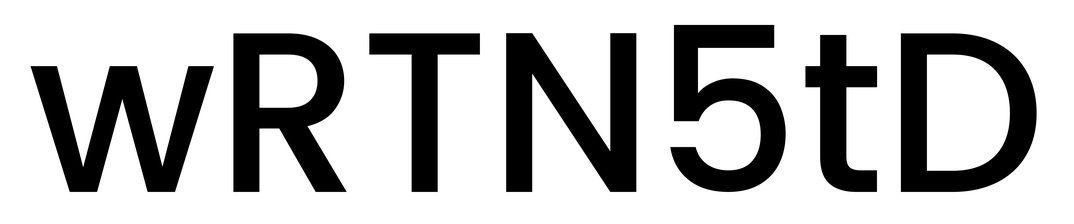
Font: Poppins-Medium